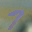
Label: 7